Lunar surface albedo tile
Center latitude: -20.87
Center longitude: 29.355
Resolution (meters per pixel, mean): 157.38
Tile area (km^2): 25463.18
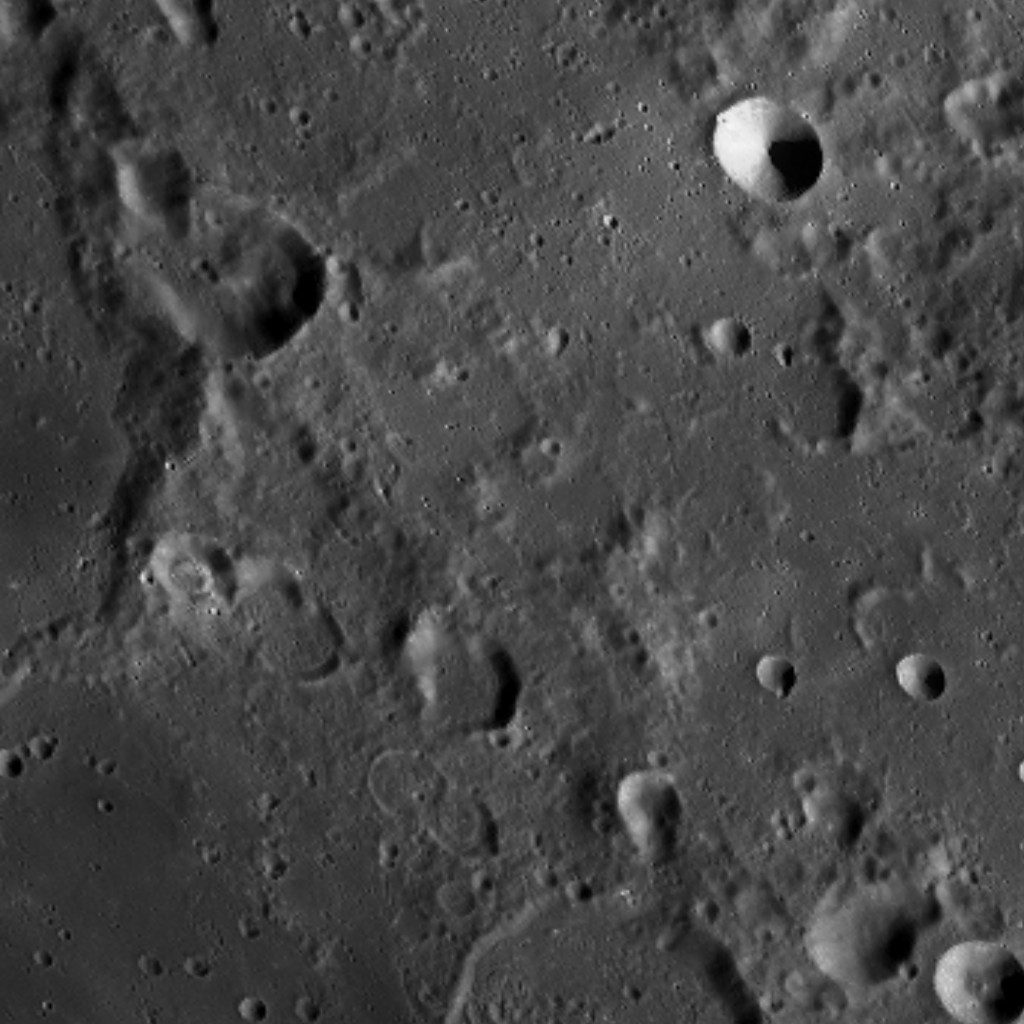